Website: apple
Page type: billing-address
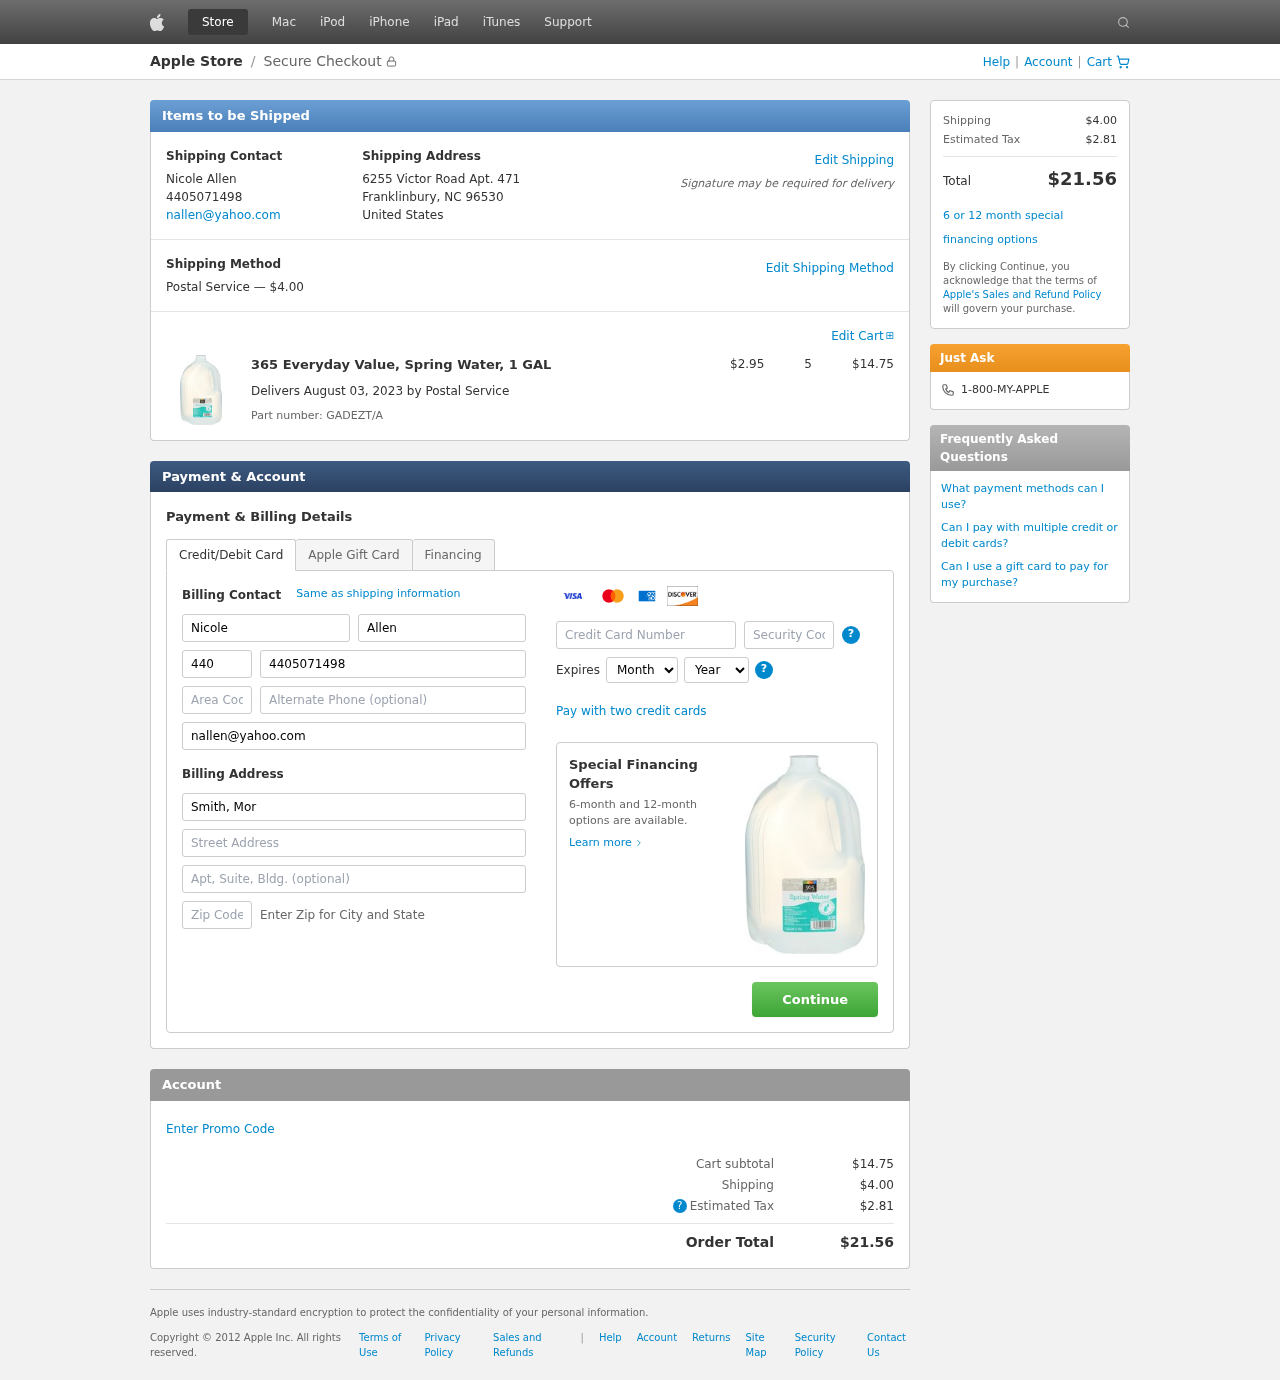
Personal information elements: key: PII_CARD_CVV
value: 709
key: PII_CARD_EXPIRY_MONTH
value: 04
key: PII_CARD_EXPIRY_YEAR
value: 28
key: PII_CARD_NUMBER
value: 5372 0695 0089 0086
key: PII_CITY_STATE_ZIP
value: Franklinbury, NC 96530
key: PII_COMPANY
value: Smith, Morgan and Burch
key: PII_COUNTRY
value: United States
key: PII_EMAIL
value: nallen@yahoo.com
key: PII_FIRSTNAME
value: Nicole
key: PII_FULLNAME
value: Nicole Allen
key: PII_LASTNAME
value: Allen
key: PII_PHONE
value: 4405071498
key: PII_PHONE_AREA
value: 440
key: PII_POSTCODE2
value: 65810
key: PII_STREET
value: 6255 Victor Road Apt. 471
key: PII_STREET2
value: Suite 913
Product elements: key: PRODUCT1_NAME
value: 365 Everyday Value, Spring Water, 1 GAL
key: PRODUCT1_PRICE
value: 2.95
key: PRODUCT1_QUANTITY
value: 5
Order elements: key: ORDER_SHIPPING_COST
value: $4.00
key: ORDER_SUBTOTAL
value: $14.75
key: ORDER_DELIVERY_DATE
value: August 03, 2023
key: ORDER_PART_NUMBER
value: GADEZT/A
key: ORDER_TAX
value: $2.81
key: ORDER_TOTAL
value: $21.56